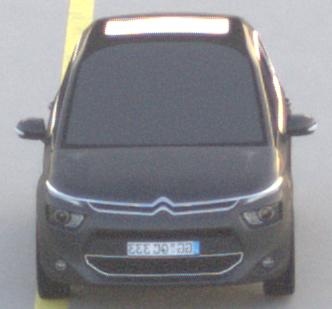
Make: Citroen
Model: Grand C4 Picasso VTi 120
Detailed model: Grand C4 Picasso (II)
Model produced from: 2013/10
Model produced until: 2015/02
Doors: 5
Color: gray
Road condition: dry road
Daytime: sunrise or sunset
Contrast: low contrast